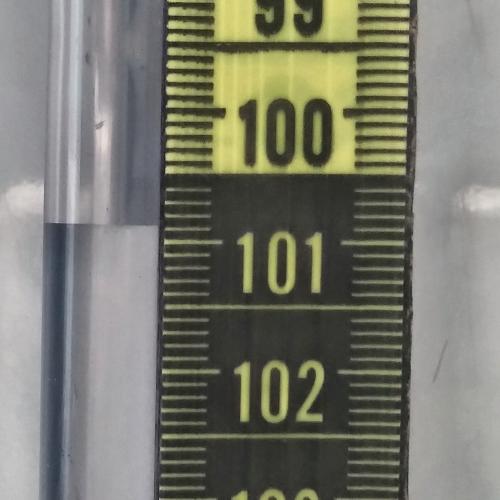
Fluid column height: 100.9 cm